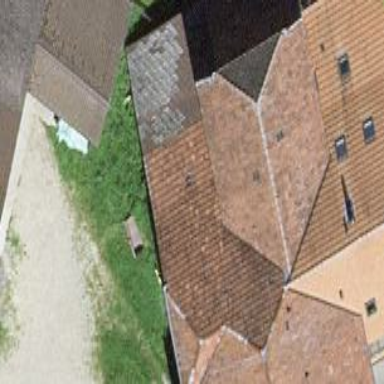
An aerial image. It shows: Farm building.